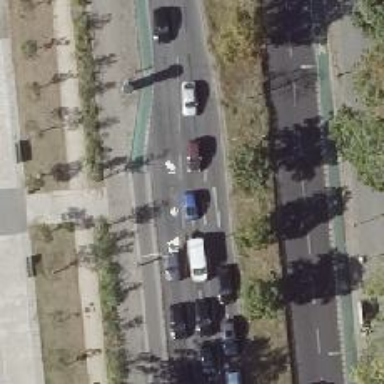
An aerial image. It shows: Primary highway with asphalt surface. There is cycle track on the right side with asphalt surface. No stopping is allowed on both sides of the parking area.